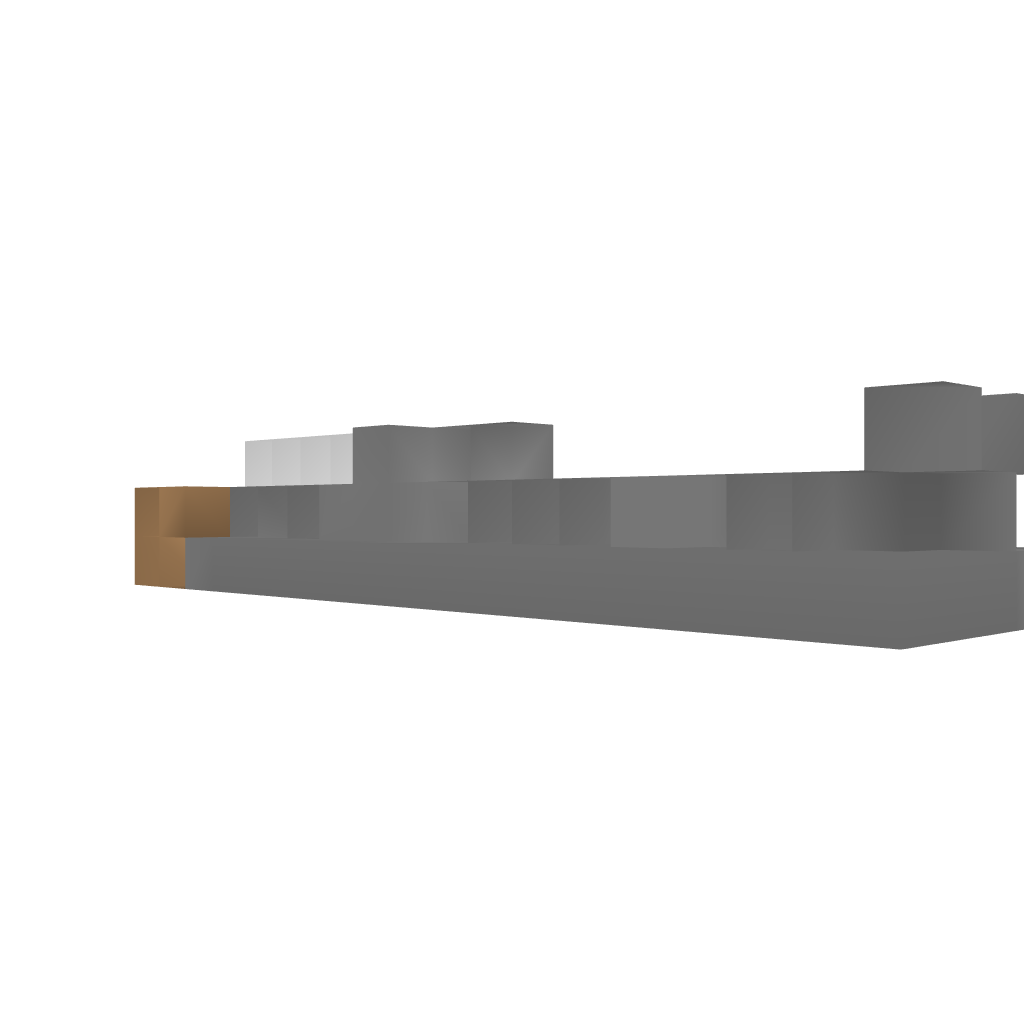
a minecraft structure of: Auto TNT Cannon bad low quality